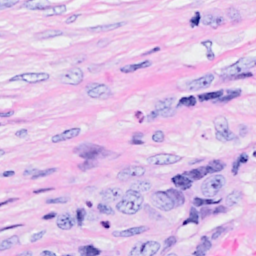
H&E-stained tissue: Breast